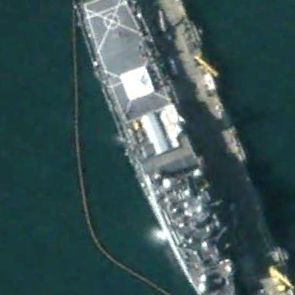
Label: combat